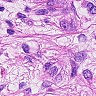
Metastatic tissue present: yes